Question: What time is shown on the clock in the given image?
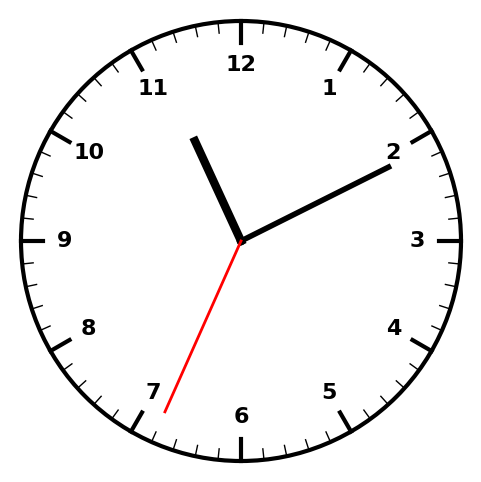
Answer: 11:10:34